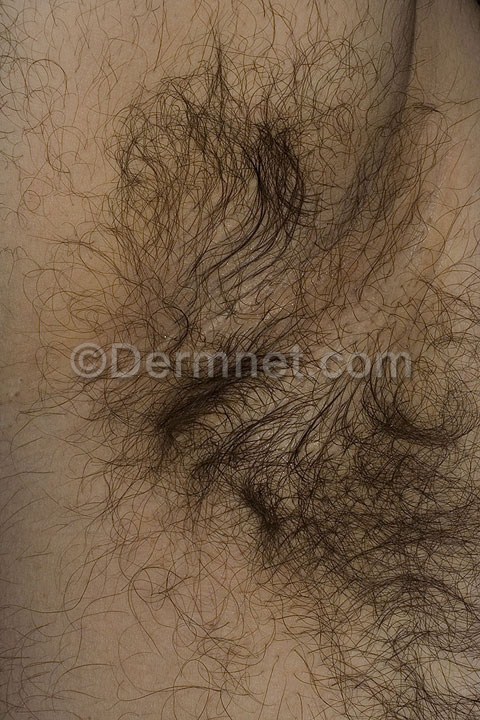
Disease: Systemic Disease